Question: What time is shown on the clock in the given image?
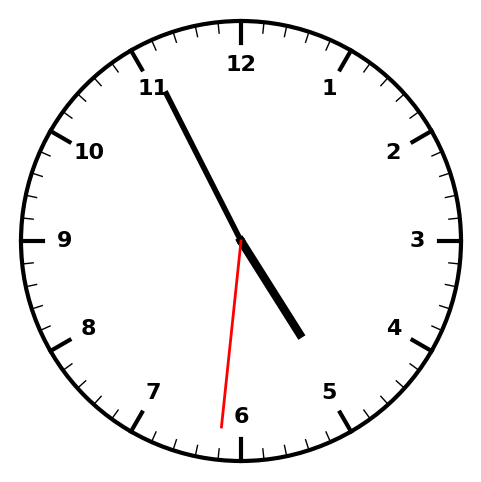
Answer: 04:55:31